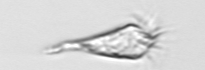
Label: Paratontonia_gracillima